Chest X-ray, AP view. Patient: 32 years old, sex M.
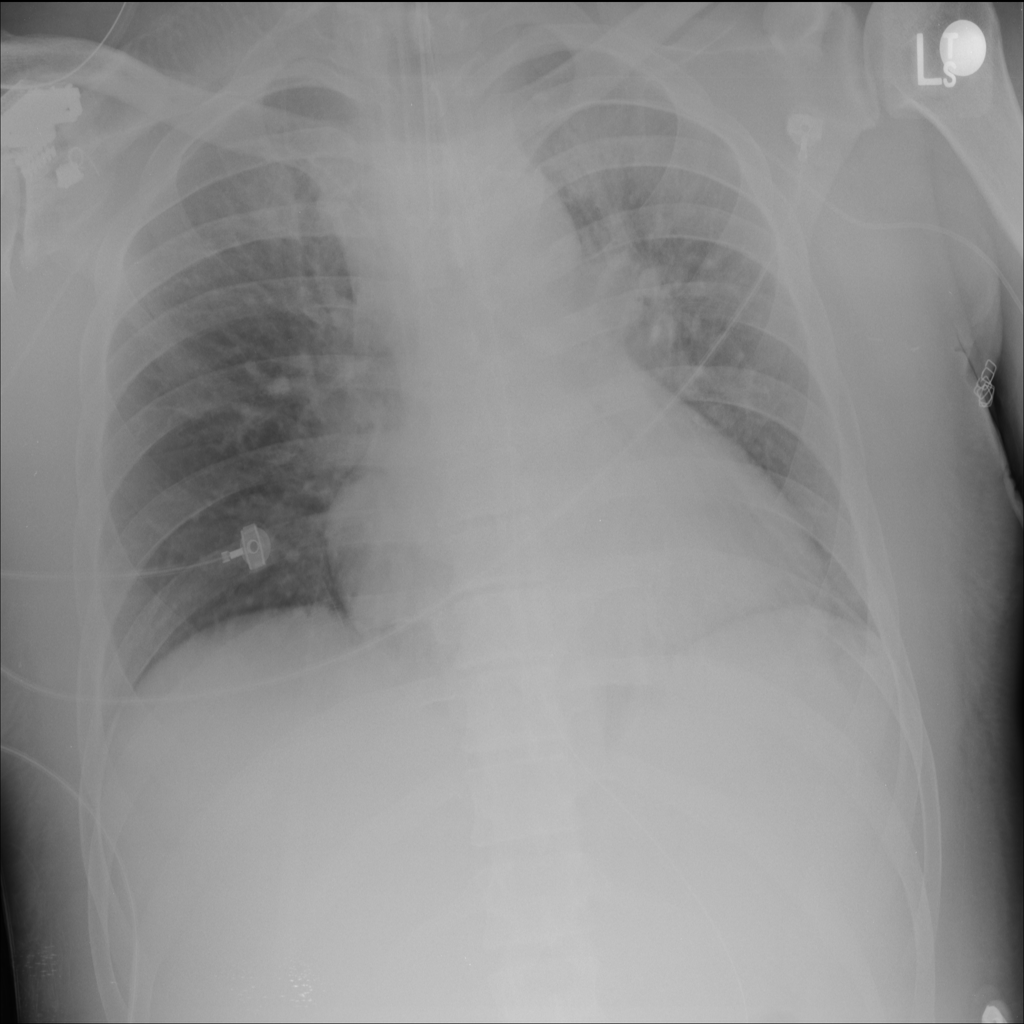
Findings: Cardiomegaly, Infiltration